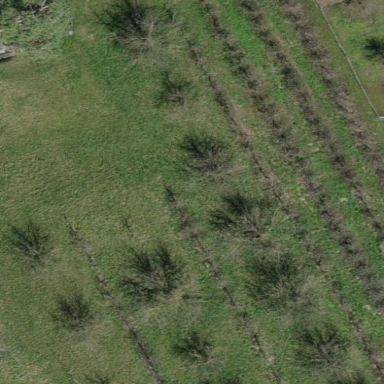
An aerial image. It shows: Orchard.